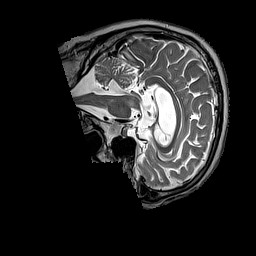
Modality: T2w
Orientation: sagittal
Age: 71
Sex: male
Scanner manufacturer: siemens
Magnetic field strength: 3 T
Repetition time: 3.2 s
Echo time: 0.212 s